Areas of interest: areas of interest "Park and greenspace"
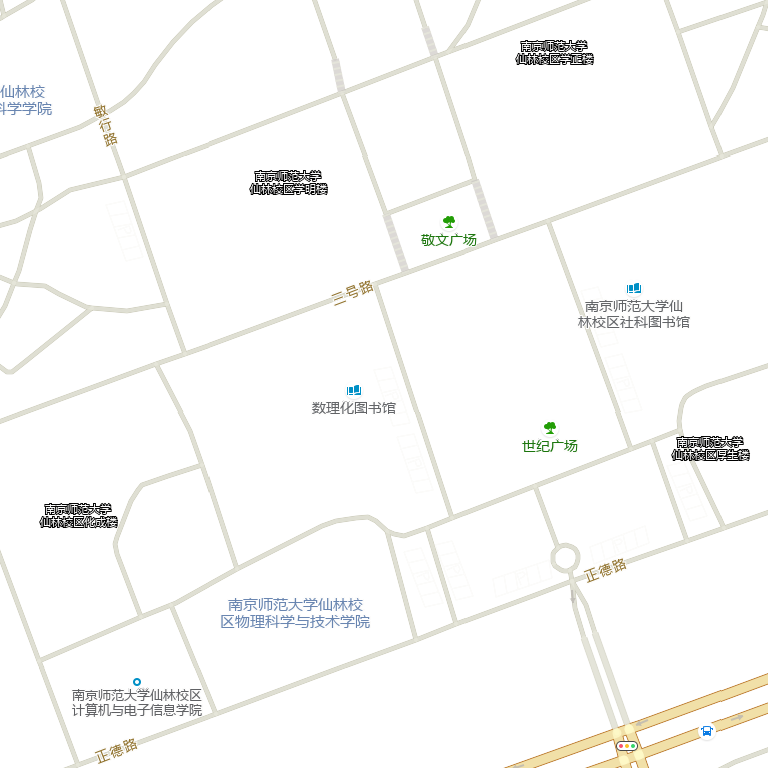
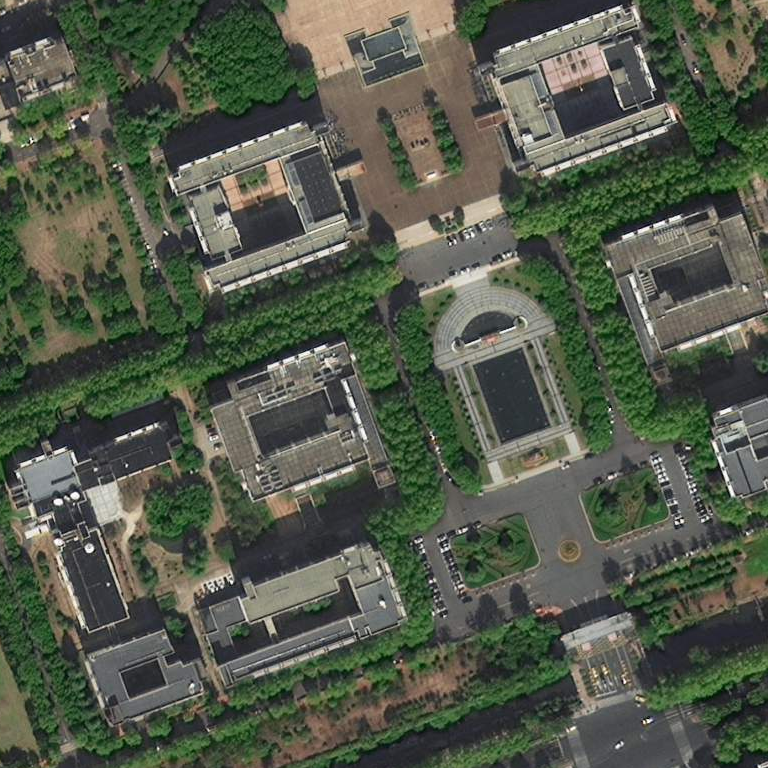